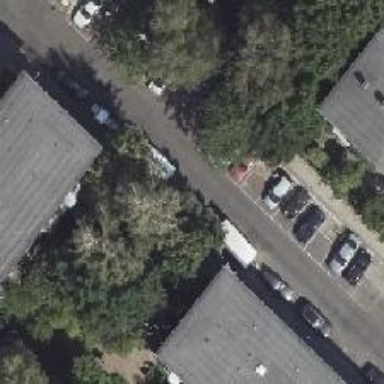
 and the parking on the right side is half on the kerb."